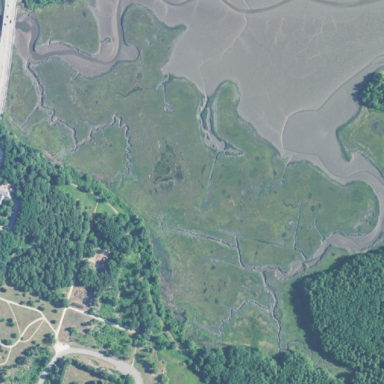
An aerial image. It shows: Tidal saltmarsh wetland.